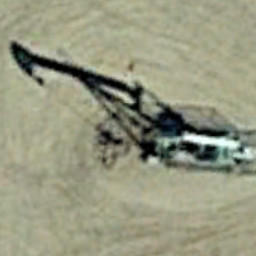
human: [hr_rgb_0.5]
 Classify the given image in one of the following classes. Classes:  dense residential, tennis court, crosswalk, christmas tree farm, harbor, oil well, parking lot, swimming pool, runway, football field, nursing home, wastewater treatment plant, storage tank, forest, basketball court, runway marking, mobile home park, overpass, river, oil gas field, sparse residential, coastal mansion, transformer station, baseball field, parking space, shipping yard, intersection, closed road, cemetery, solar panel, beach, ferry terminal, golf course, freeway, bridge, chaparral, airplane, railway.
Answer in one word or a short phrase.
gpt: oil well